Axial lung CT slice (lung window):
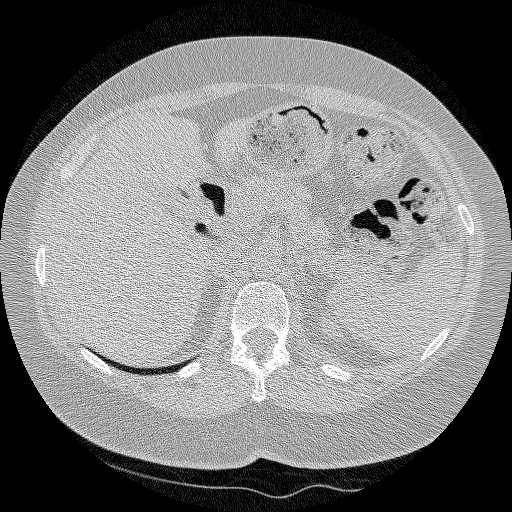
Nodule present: no